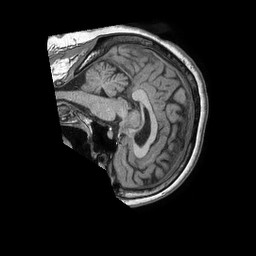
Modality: T1w
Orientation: sagittal
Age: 63
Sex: female
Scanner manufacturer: philips
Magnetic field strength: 1.5 T
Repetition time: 0.00762 s
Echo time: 0.003464 s